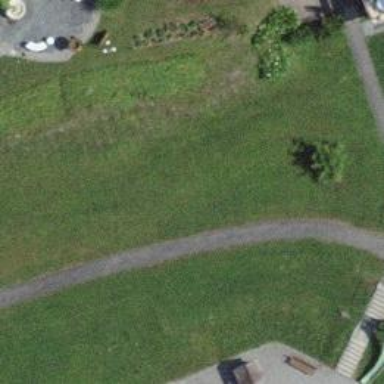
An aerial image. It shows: Paved footway.